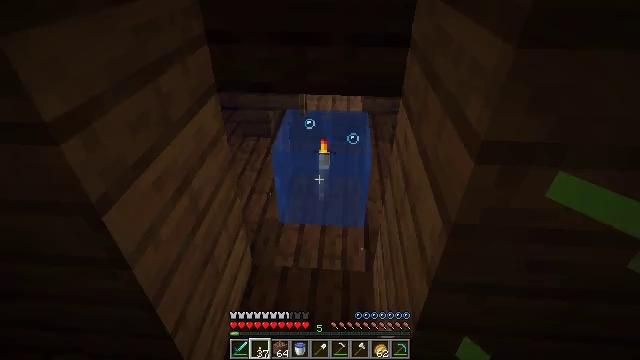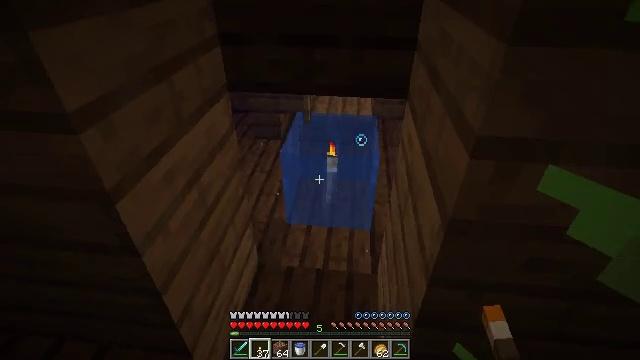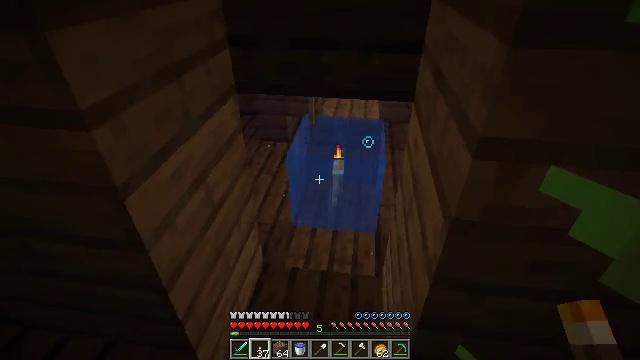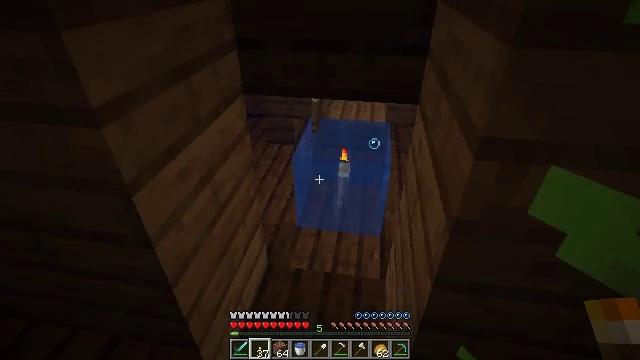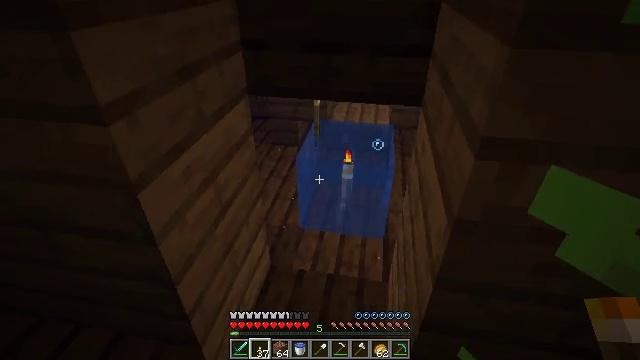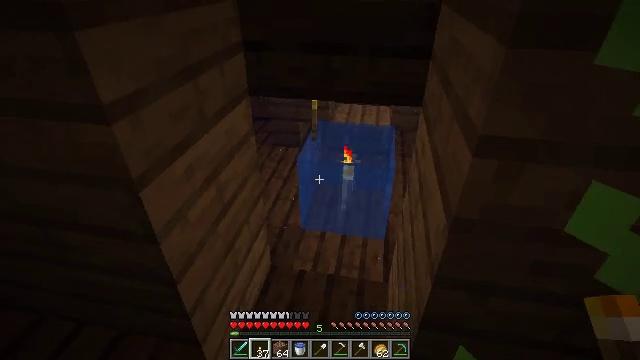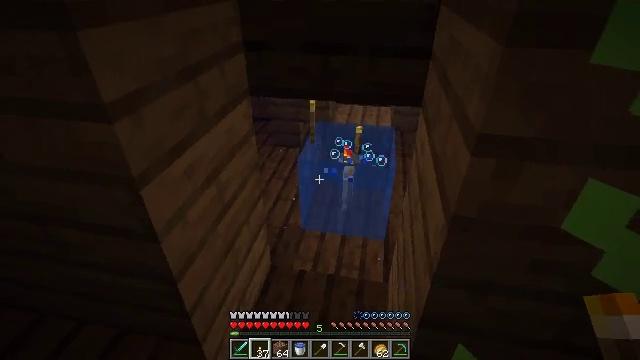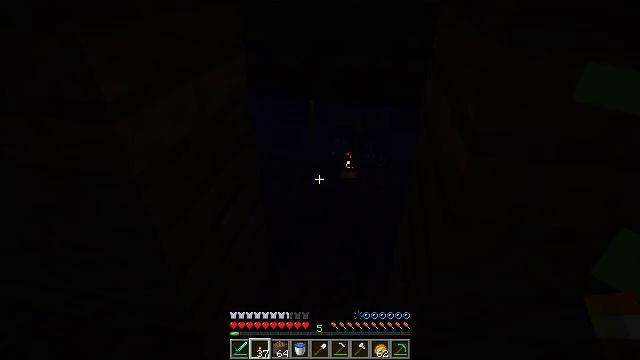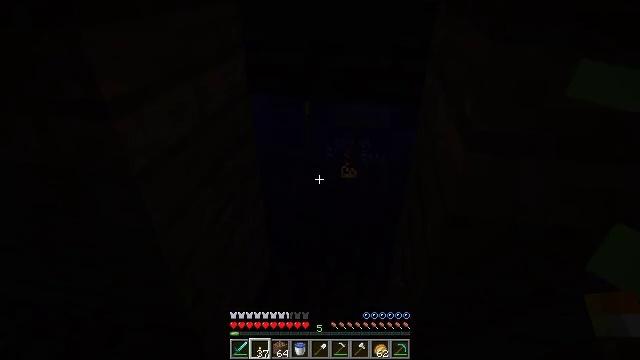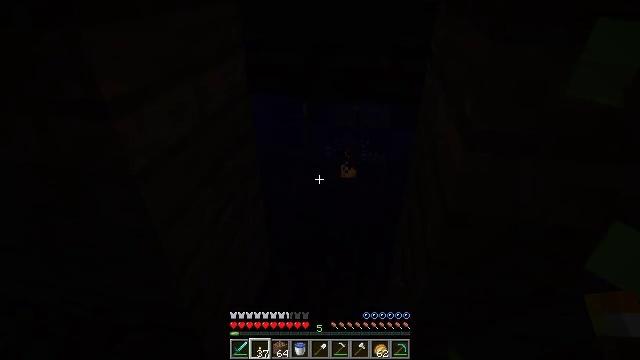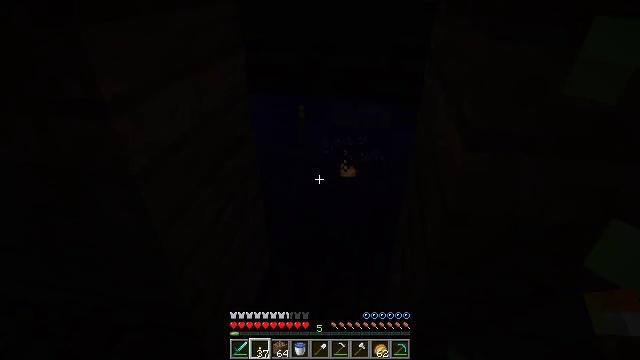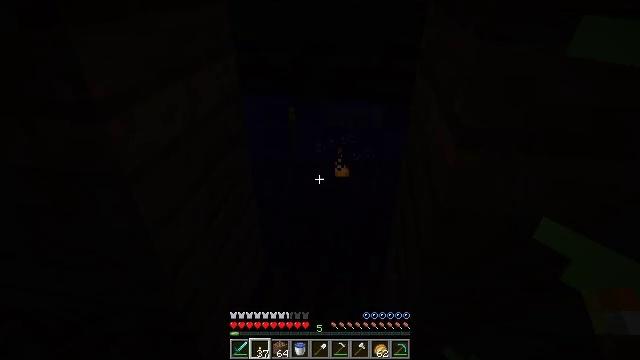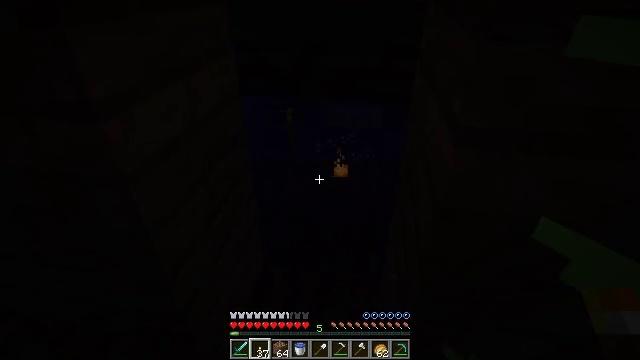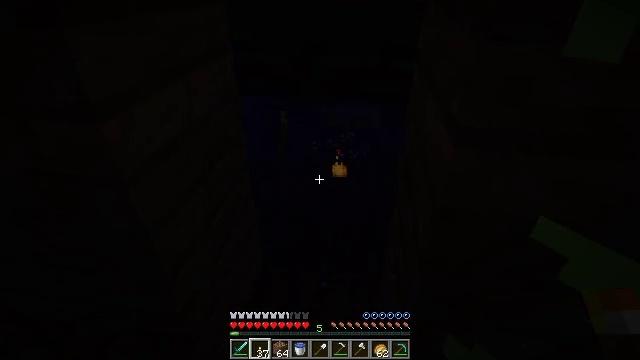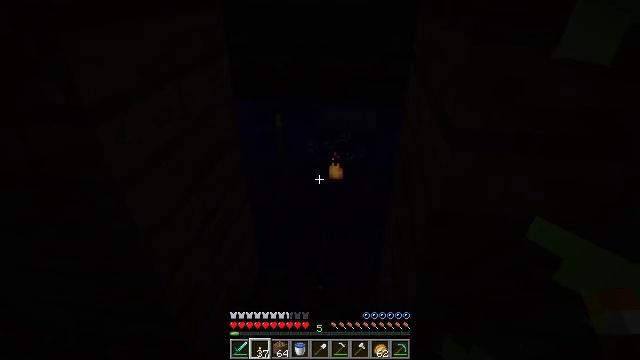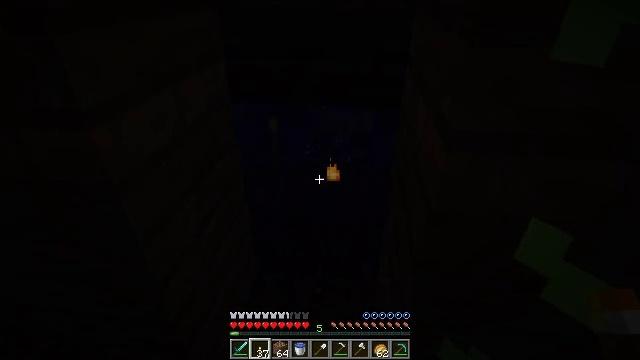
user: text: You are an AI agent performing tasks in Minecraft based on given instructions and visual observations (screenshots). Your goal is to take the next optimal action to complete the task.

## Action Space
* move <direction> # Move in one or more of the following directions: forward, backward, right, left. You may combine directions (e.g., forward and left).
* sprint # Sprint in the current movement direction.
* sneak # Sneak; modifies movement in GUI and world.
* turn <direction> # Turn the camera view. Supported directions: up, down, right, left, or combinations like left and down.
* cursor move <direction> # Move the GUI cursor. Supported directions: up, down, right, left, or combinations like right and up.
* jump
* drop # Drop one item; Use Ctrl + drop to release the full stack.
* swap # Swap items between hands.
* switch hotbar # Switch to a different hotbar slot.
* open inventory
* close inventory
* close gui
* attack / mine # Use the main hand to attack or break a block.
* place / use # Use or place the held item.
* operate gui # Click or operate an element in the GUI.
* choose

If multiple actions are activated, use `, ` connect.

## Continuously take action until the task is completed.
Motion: motion action
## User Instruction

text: Break the dark oak slab.
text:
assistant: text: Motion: turn left
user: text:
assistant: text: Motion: turn left
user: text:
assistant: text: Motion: turn left
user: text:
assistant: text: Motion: no_op
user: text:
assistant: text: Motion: no_op
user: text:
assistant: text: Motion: no_op
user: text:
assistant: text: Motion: no_op
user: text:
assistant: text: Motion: no_op
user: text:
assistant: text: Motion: no_op
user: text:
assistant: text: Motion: no_op
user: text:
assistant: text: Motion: turn right
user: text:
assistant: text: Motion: no_op
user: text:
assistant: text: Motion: no_op
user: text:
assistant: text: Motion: no_op
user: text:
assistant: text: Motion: no_op
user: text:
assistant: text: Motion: move left
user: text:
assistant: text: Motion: move back and move left
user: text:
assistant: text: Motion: move back and move left, jump
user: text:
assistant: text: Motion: move back and move left, jump
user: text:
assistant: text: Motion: move back and move left, jump
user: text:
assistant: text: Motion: move back and move left, turn right and up, jump
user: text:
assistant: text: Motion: move back, turn right and up, jump
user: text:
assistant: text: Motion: move back, turn right and up, jump
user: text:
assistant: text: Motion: move back, turn right and up, jump
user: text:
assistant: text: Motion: move back, turn right and up, jump
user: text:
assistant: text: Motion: move back, turn up, jump
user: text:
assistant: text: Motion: move back, jump
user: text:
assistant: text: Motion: move back, jump
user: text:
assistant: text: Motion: move back, jump
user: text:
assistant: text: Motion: jump